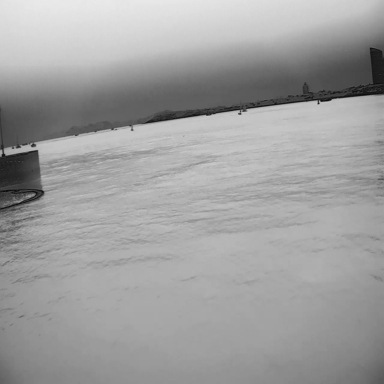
There are nine objects shown in the infrared image, including four sailboats, and five canoes.